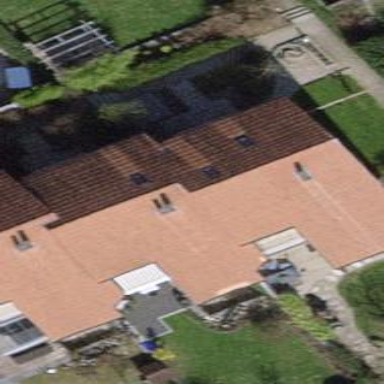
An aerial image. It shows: Terrace building.